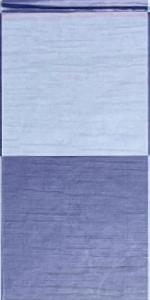
Label: Empty